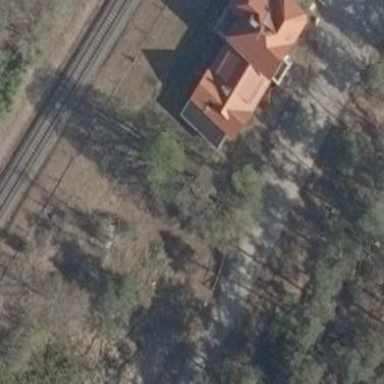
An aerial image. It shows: Train station building.